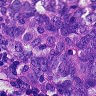
Metastatic tissue present: yes